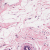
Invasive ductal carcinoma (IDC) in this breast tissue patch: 0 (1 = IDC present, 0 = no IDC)